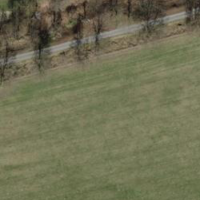
EUNIS habitat code: 24
Species observed at this site:
Hirundo rustica